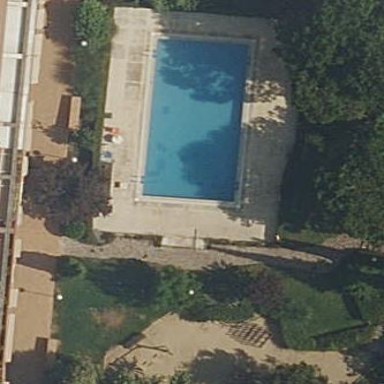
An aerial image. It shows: Swimming pool located in leisure land.